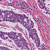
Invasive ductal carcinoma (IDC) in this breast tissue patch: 1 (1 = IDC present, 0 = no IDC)